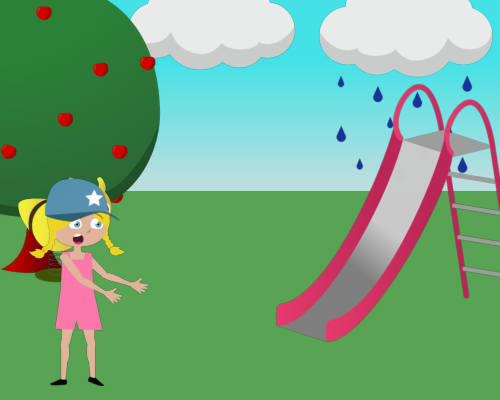
a big rain cloud in the right a big slide facing left a medium apple tree a bee toy facing right a surprized girl arms out blue star hat